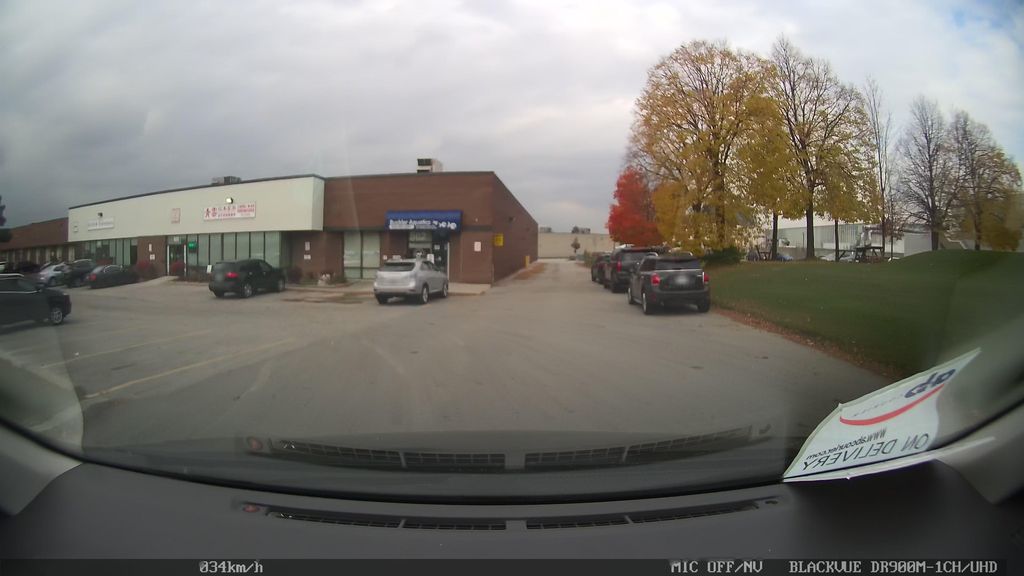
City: toronto